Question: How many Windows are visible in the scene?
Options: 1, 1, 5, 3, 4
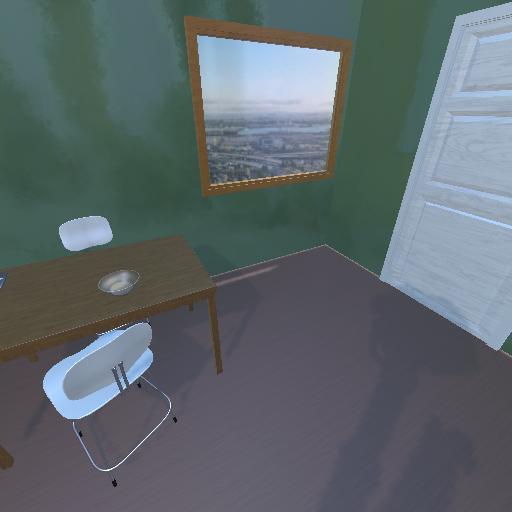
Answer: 1